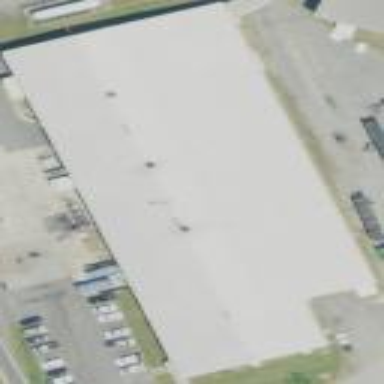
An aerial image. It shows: Commercial building.